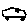
Label: car